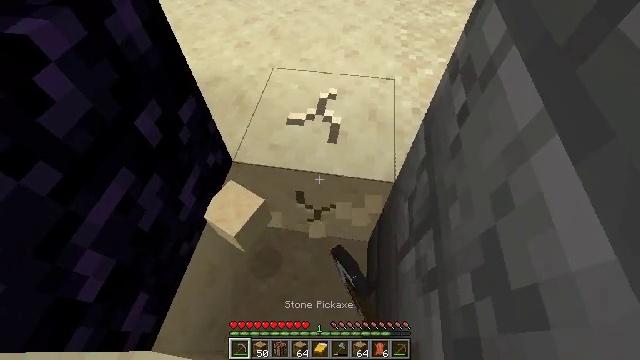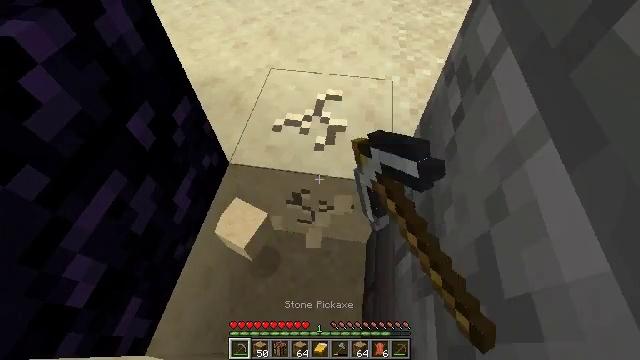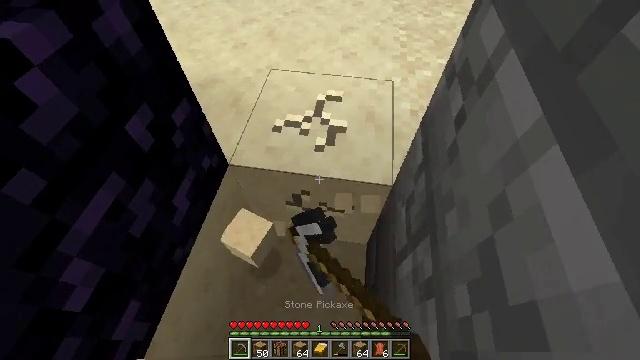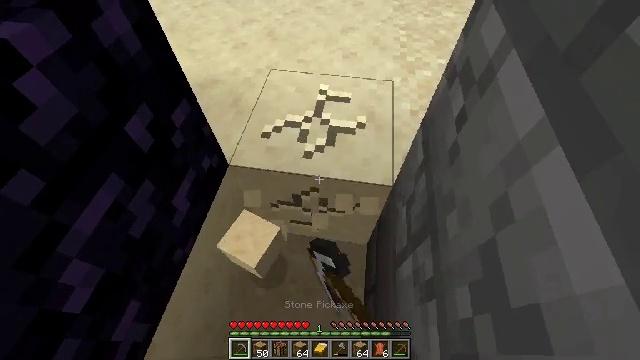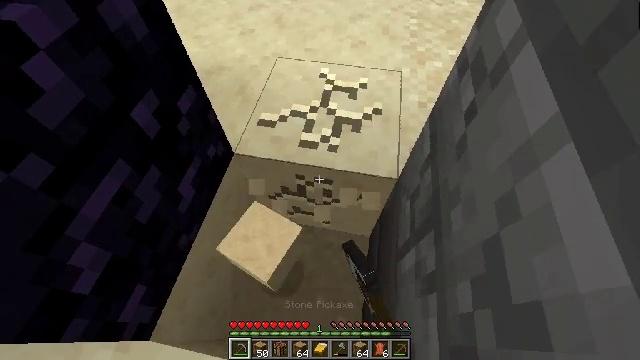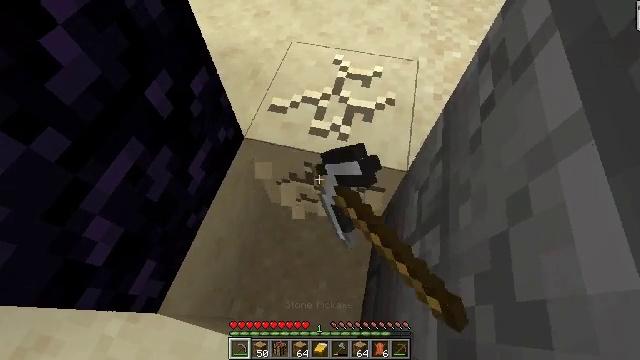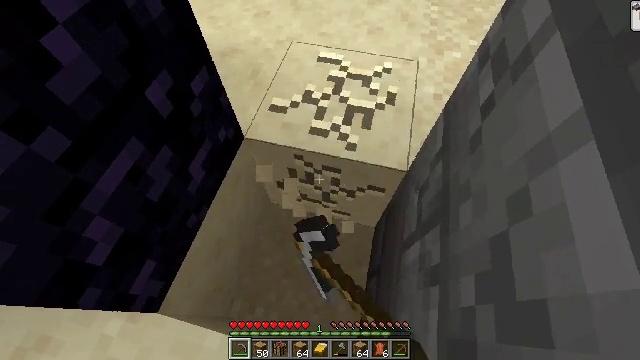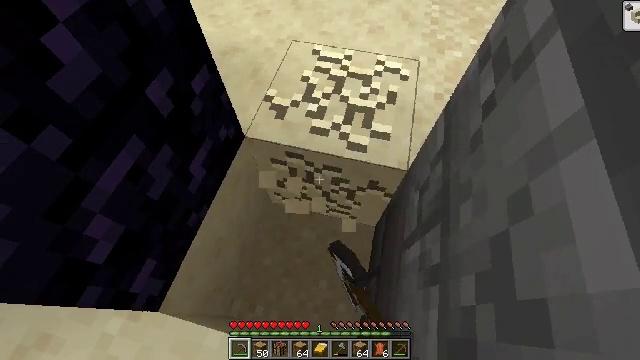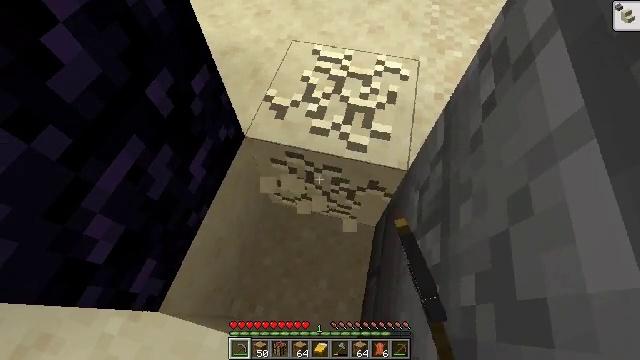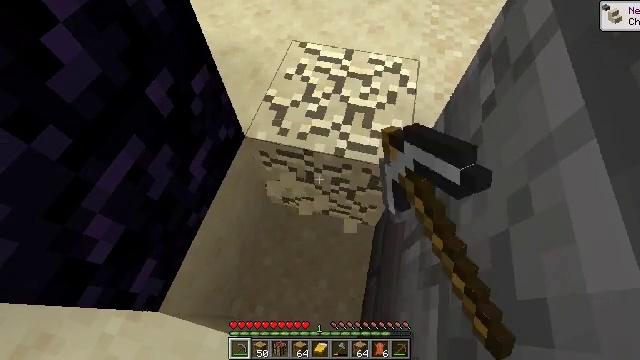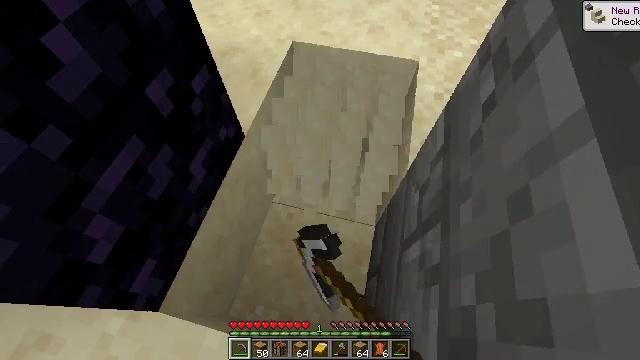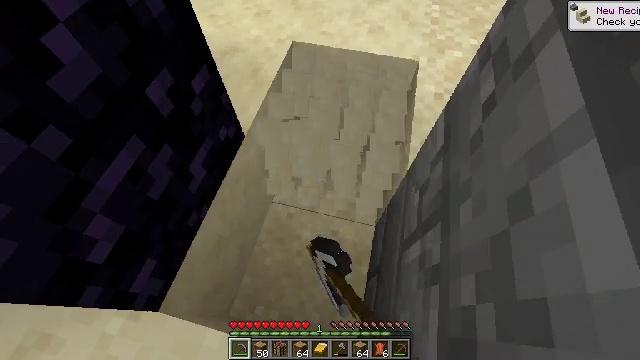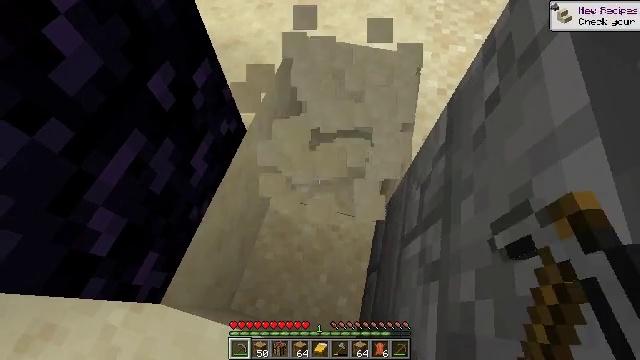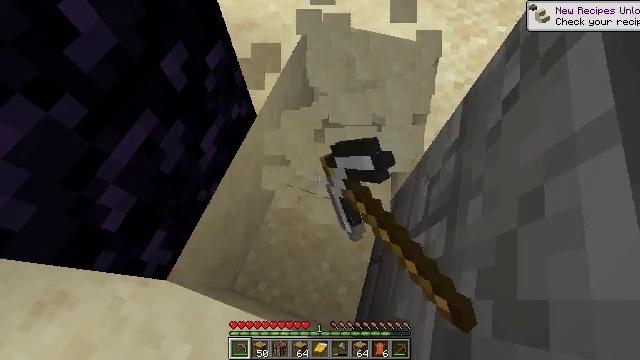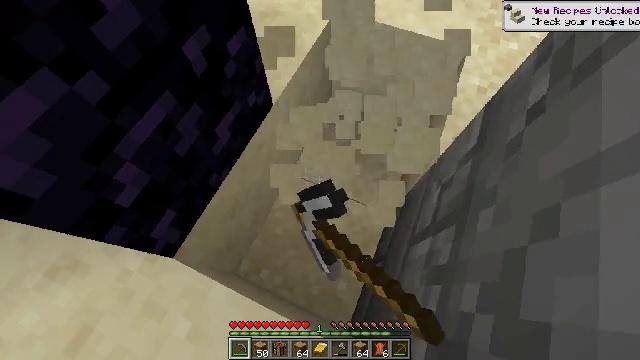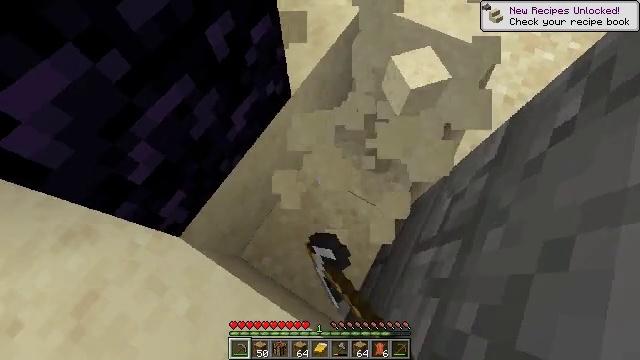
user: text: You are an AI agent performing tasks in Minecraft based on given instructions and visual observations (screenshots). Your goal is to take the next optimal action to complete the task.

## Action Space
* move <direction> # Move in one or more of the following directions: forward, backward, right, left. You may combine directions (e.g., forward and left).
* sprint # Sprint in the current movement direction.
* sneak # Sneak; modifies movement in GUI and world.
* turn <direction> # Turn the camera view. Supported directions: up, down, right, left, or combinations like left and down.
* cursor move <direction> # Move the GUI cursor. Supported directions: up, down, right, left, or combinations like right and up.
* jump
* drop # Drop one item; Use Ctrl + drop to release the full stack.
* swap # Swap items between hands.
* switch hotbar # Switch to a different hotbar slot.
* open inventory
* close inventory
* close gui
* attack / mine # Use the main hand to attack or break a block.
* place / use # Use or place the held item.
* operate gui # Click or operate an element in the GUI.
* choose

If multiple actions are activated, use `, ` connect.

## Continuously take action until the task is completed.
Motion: motion action
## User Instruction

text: Break the smooth sandstone to collect it.
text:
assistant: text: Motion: move right, sneak, attack / mine
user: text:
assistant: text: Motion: sneak, attack / mine
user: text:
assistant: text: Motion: sneak, attack / mine
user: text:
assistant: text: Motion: sneak, turn left and down, attack / mine
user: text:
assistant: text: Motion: sneak, turn left and down, attack / mine
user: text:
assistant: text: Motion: sneak, attack / mine
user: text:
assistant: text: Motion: sneak, attack / mine
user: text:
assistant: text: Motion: sneak, attack / mine
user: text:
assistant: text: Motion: sneak, attack / mine
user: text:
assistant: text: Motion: sneak, attack / mine
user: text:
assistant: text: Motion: sneak, attack / mine
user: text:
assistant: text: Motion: sneak, turn down, attack / mine
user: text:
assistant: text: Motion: move right, sneak, turn left and down, attack / mine
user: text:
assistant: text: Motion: move right, sneak, turn left and down, attack / mine
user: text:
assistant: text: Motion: move right, sneak, turn left and down, attack / mine
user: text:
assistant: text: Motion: move right, sneak, turn left and down, attack / mine
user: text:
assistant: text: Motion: move right, sneak, turn left, attack / mine
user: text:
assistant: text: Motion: sneak, turn left, attack / mine
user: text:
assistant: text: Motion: sneak, attack / mine
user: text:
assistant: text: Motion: sneak, attack / mine
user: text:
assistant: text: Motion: sneak, attack / mine
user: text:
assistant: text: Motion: sneak, attack / mine
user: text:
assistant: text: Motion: sneak, attack / mine
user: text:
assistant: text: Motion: sneak, attack / mine
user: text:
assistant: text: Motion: sneak, attack / mine
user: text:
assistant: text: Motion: sneak, attack / mine
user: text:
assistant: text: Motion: sneak, attack / mine
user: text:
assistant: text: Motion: sneak, attack / mine
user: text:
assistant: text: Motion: sneak, attack / mine
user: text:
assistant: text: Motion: sneak, attack / mine